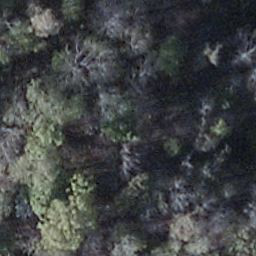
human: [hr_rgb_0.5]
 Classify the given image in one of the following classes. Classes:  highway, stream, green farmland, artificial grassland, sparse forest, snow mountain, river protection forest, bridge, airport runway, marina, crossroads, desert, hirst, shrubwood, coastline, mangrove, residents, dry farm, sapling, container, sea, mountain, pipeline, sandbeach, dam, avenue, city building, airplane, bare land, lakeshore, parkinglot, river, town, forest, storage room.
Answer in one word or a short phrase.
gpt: shrubwood